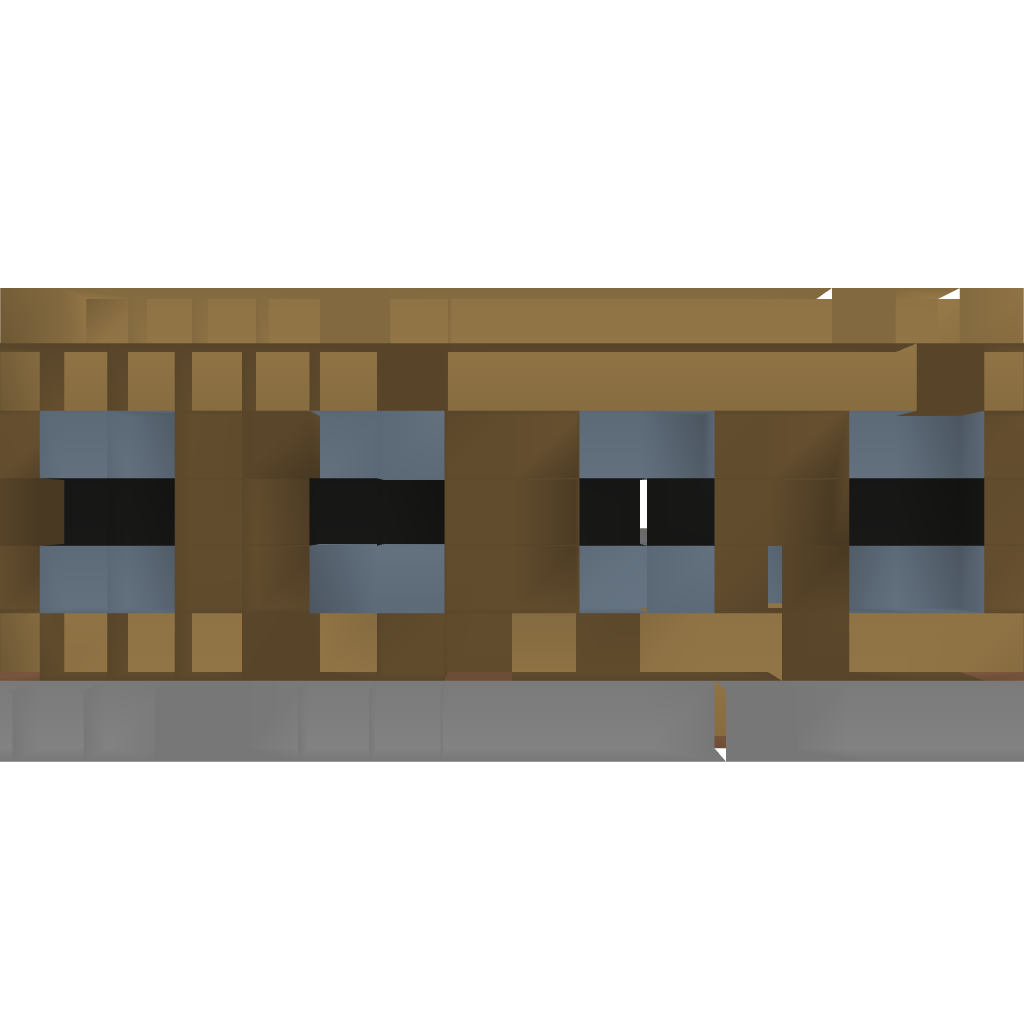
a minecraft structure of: Small Medieval House